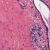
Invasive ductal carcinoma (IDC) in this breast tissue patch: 0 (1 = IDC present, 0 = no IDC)